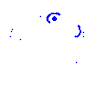
Particle: kaon